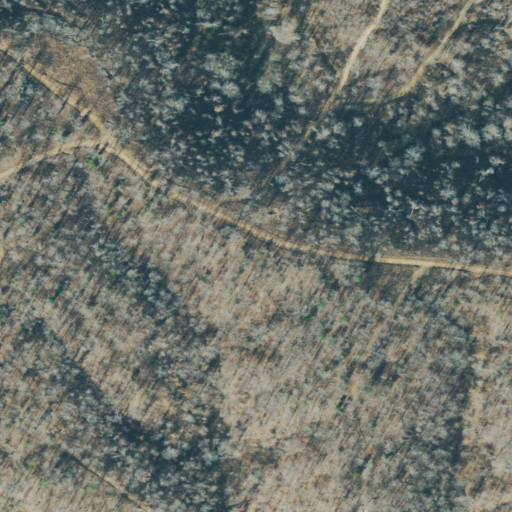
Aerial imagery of ridge(s) in Tennessee named Dickson Bluff Ridge containing deciduous forest and shrub